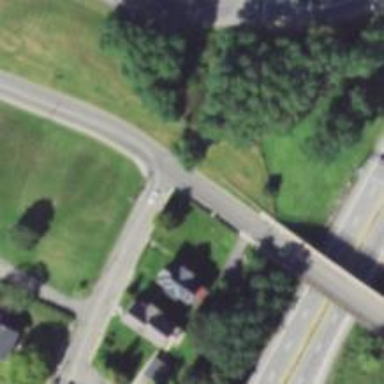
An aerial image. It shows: Viaduct bridge over residential road.